Field crop: maize
Growth stage: 2
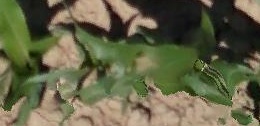
Species: maize